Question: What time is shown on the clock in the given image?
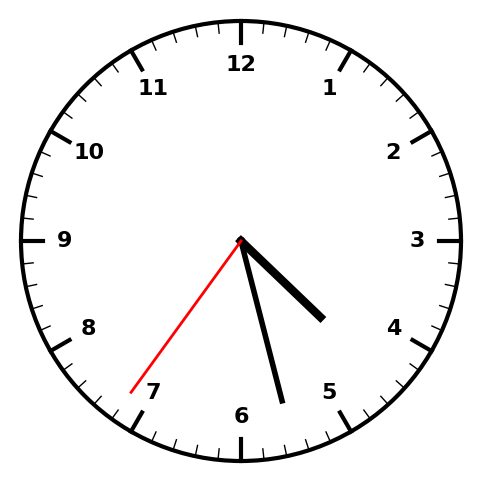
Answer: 04:27:36